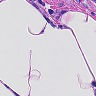
Metastatic tissue present: no